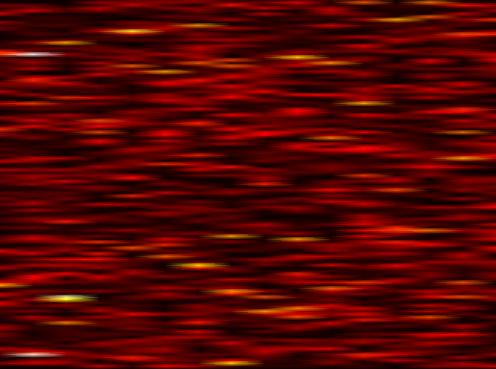
Label: UFMC